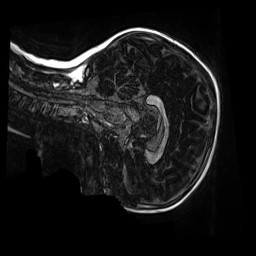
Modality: MP2RAGE
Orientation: sagittal
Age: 9
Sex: female
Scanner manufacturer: siemens
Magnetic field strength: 3 T
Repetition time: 4 s
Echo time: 0.00303 s